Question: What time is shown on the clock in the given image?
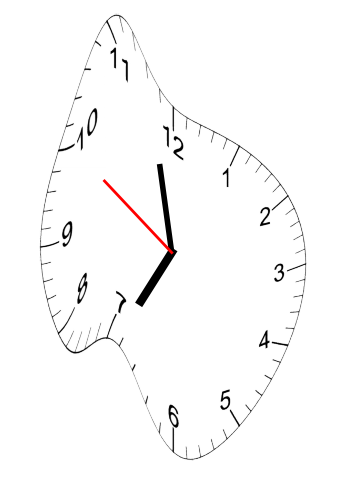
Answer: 06:57:50